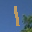
Label: 1